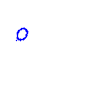
Particle: proton